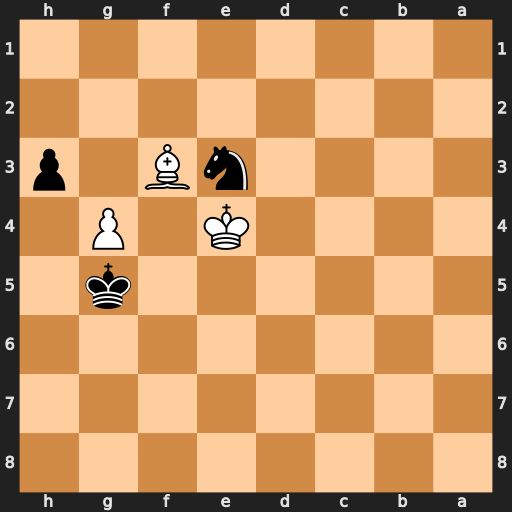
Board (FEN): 8/8/8/6k1/4K1P1/4nB1p/8/8
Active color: b
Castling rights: -
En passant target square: -
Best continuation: Ng2 Ke5 Kh4 g5 Kxg5 Ke4 Kh4